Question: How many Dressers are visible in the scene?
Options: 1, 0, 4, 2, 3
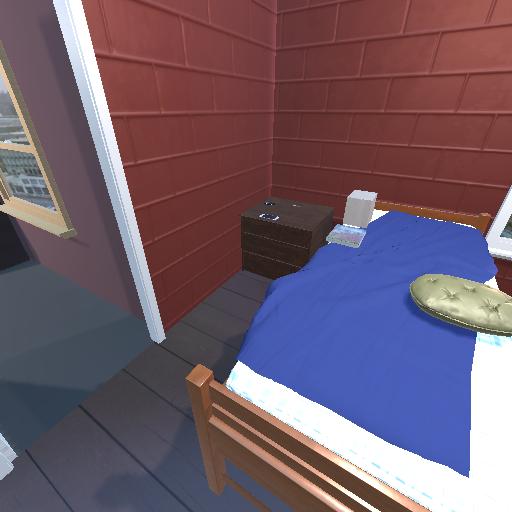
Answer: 1